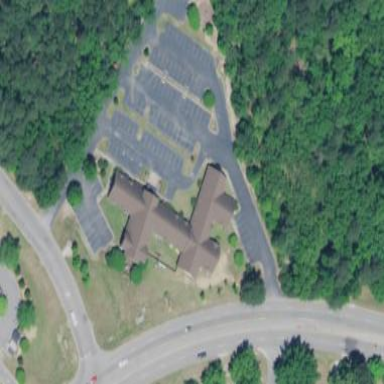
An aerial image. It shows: Building that serves as place of worship.